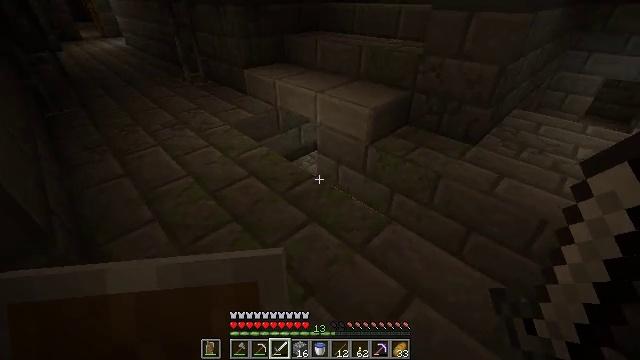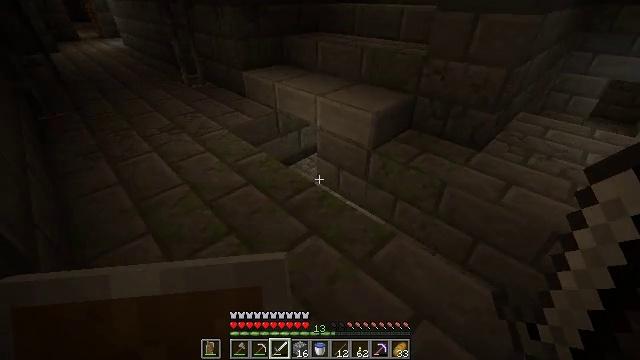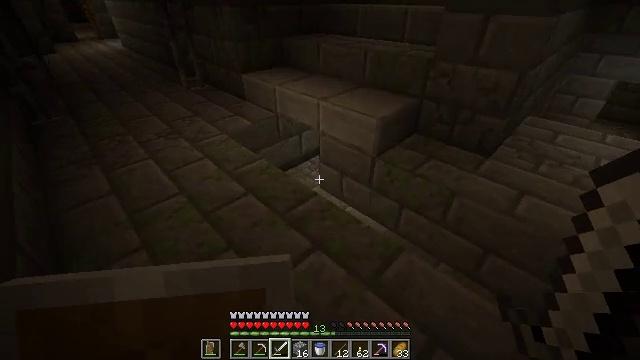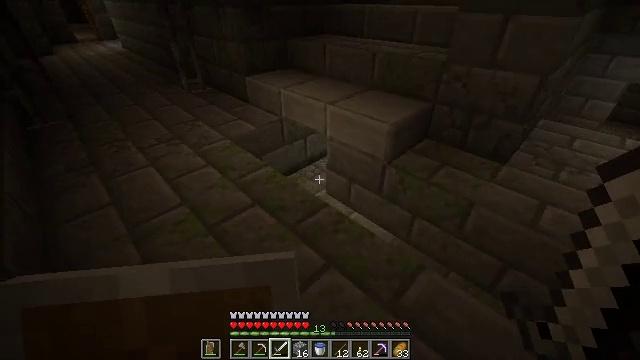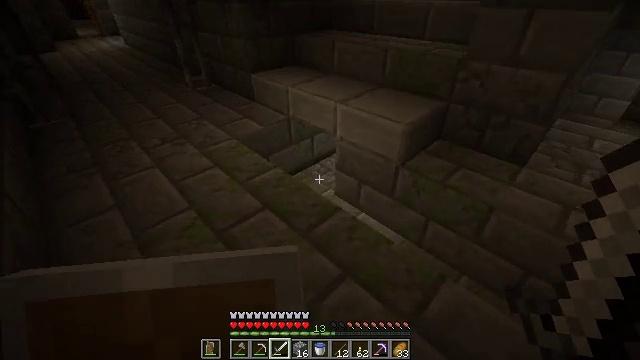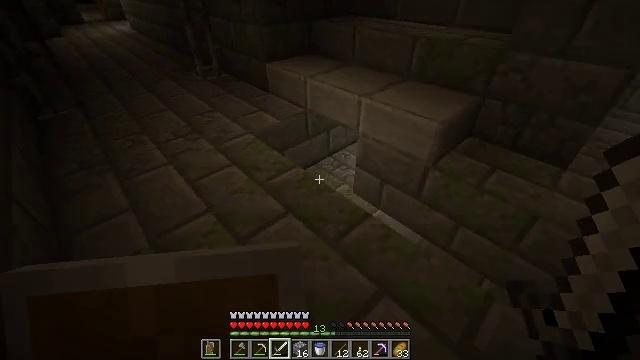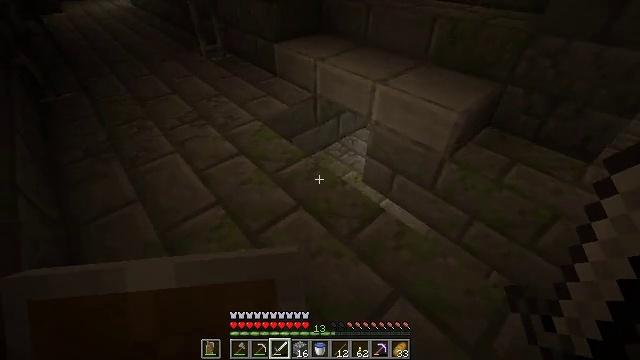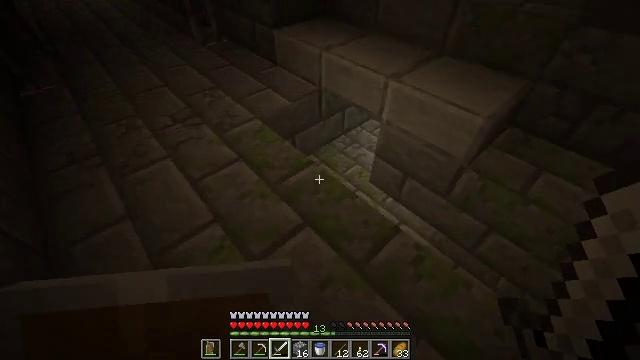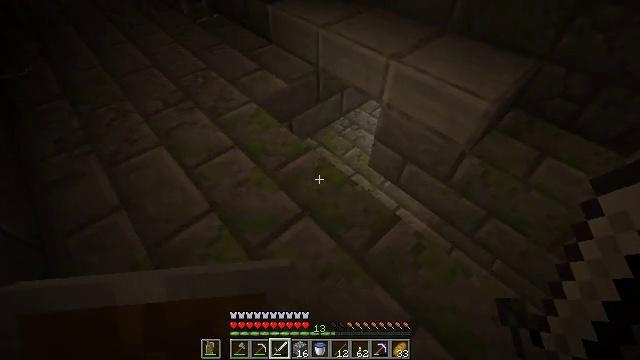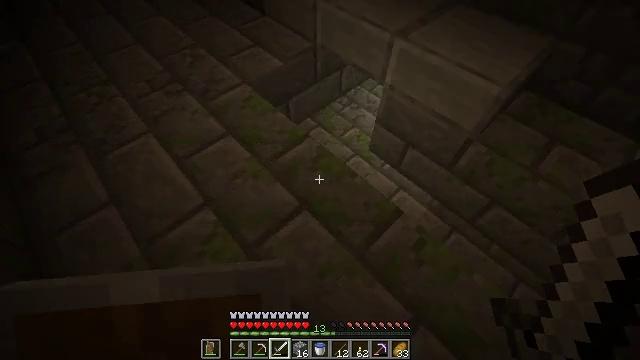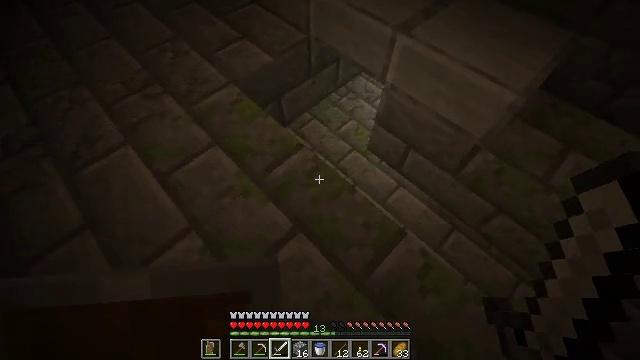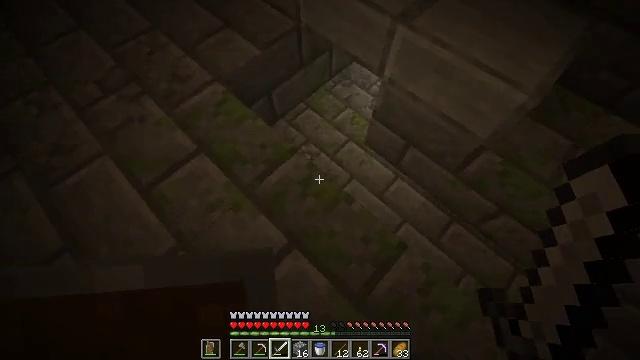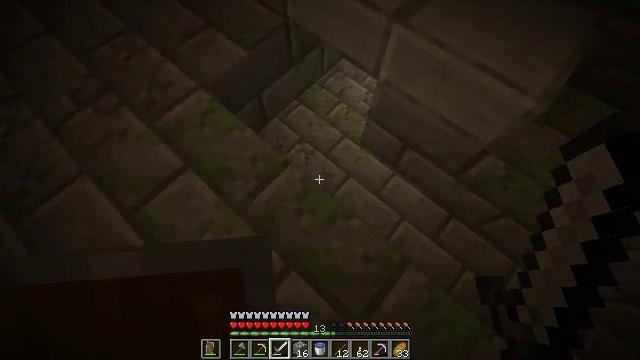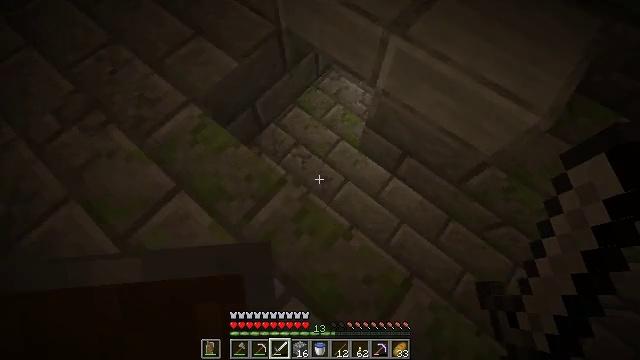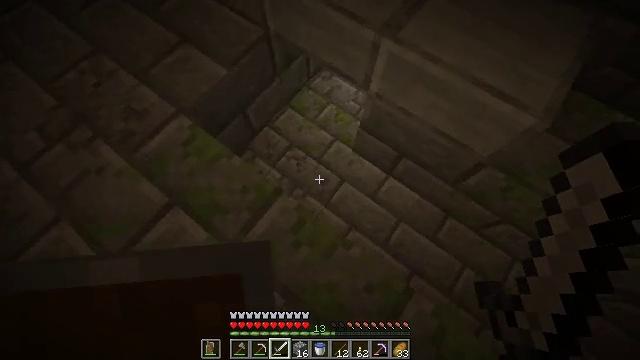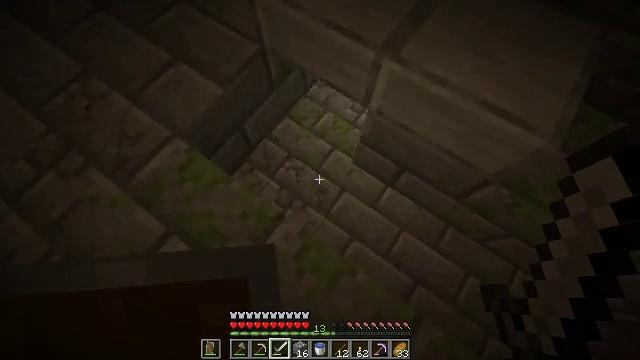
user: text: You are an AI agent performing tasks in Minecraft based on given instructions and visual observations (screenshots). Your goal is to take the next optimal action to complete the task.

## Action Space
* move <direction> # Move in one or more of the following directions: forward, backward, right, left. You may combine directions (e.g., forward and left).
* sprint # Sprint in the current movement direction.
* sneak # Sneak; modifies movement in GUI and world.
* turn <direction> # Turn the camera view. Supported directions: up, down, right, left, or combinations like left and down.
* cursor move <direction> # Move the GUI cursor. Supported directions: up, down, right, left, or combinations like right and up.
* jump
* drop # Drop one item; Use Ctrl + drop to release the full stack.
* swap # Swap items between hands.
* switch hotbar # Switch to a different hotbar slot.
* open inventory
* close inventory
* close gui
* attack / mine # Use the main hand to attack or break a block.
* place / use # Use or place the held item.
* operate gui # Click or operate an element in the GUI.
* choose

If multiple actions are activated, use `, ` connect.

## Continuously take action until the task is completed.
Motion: motion action
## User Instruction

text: Drop stone bricks.
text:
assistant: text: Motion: move forward
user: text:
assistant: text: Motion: move forward and move left
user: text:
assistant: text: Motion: move forward and move left
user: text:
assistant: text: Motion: move forward and move left
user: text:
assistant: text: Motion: move forward and move left, turn left and down
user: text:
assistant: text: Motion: move forward, turn left and down
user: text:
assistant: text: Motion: move forward, turn down
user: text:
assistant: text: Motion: move forward, turn down
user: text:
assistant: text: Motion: move forward, turn down
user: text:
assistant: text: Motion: move forward, turn right and down
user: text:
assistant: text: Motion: move forward, turn right and down
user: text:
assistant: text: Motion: move forward, turn right and down
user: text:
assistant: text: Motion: move forward, turn right and down
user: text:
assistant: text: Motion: turn right
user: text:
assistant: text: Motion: turn right
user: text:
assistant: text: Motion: move left, turn right and up
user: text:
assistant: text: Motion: move left, turn right and up
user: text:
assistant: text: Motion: move left, turn right
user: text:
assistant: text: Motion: turn right
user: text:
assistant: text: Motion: turn right
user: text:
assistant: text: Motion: turn right and up
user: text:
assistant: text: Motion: turn right and up
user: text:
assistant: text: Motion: turn right and up
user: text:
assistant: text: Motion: turn right and up
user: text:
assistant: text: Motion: move right, turn right and up
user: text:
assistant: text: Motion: move right, turn right and up
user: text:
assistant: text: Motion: move right, turn up
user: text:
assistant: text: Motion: move forward and move right
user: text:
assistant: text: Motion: move forward and move right, turn up
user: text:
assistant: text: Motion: move forward, turn up